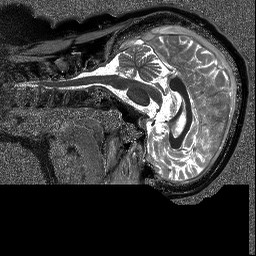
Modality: T1map
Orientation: sagittal
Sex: female